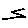
Label: zigzag